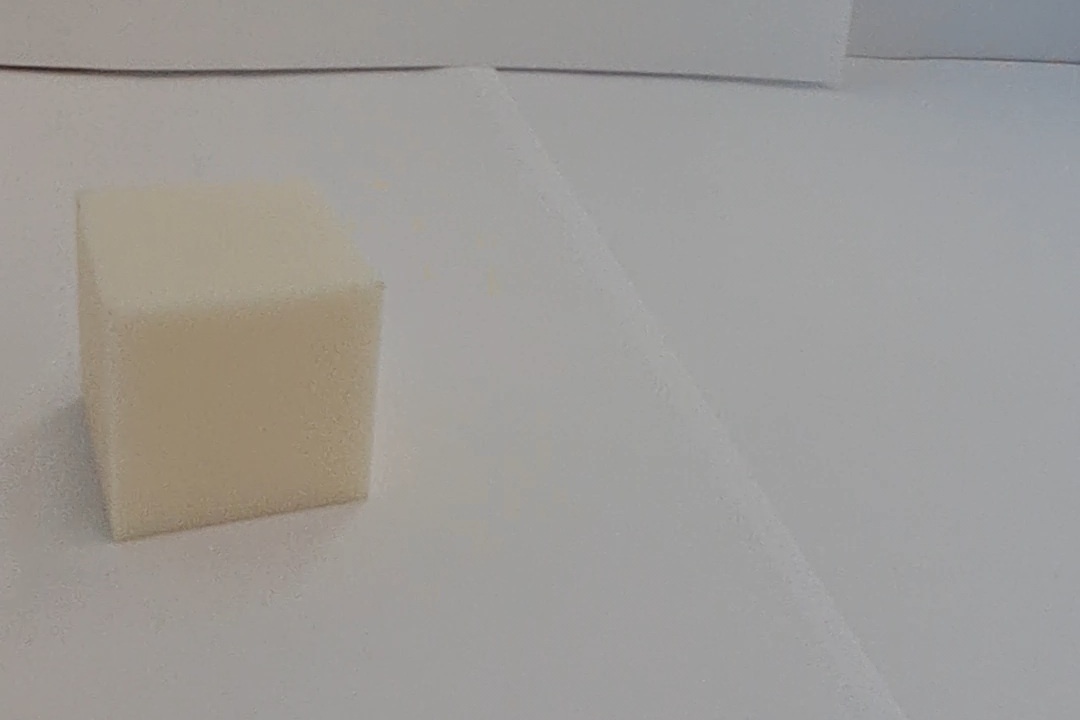
Label: Cuboid